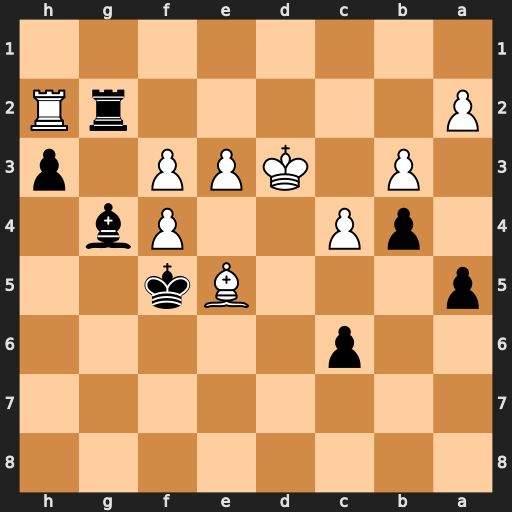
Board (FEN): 8/8/2p5/p3Bk2/1pP2Pb1/1P1KPP1p/P5rR/8
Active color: b
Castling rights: -
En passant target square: -
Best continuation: Rxh2 e4+ Ke6